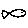
Label: fish